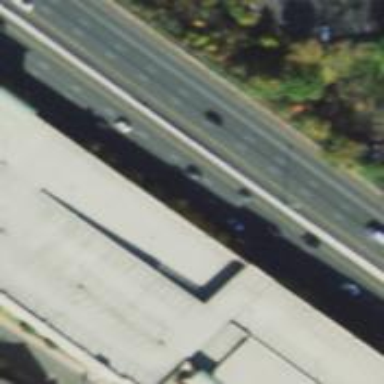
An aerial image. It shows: Trunk highway with expressway features.